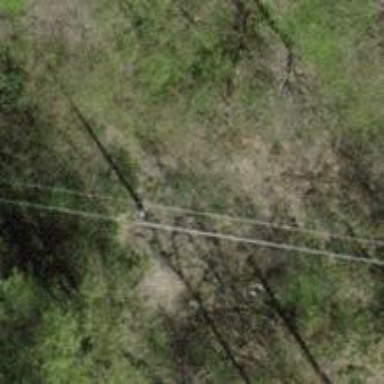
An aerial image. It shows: Power pole.